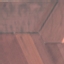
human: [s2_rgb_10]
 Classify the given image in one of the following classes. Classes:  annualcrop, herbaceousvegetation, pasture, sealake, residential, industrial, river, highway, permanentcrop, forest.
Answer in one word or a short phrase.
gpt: AnnualCrop